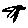
Label: bird